Field crop: maize
Growth stage: 2
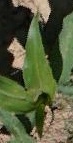
Species: maize